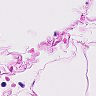
Metastatic tissue present: no